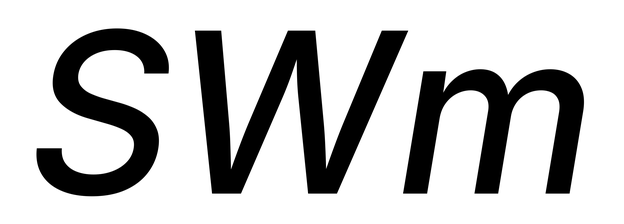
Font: Inter-Italic_Medium_Italic